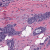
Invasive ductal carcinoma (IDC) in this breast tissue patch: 1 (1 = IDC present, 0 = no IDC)